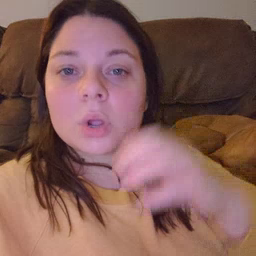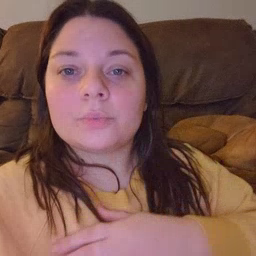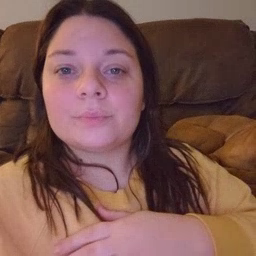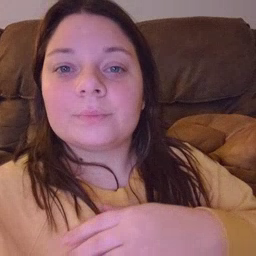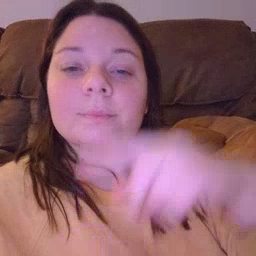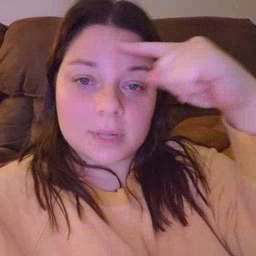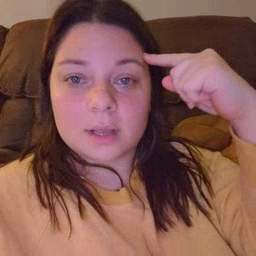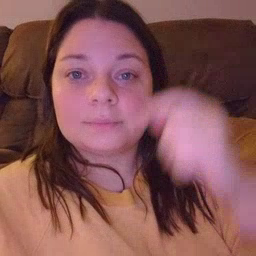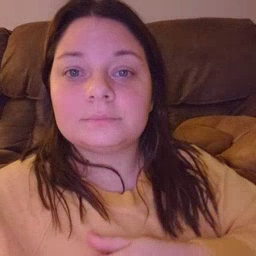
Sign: black